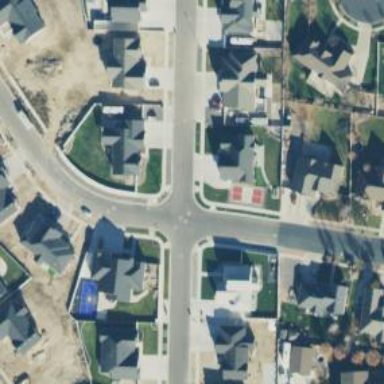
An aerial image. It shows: Smooth asphalt road in residential area.